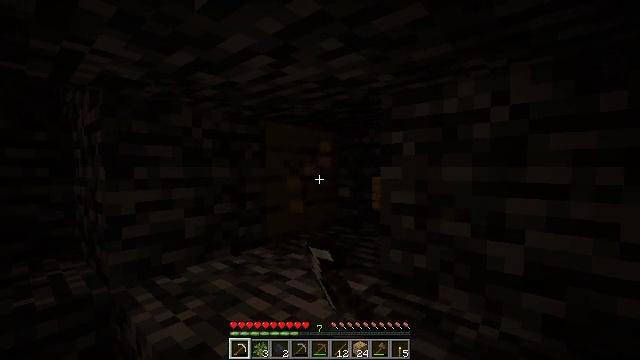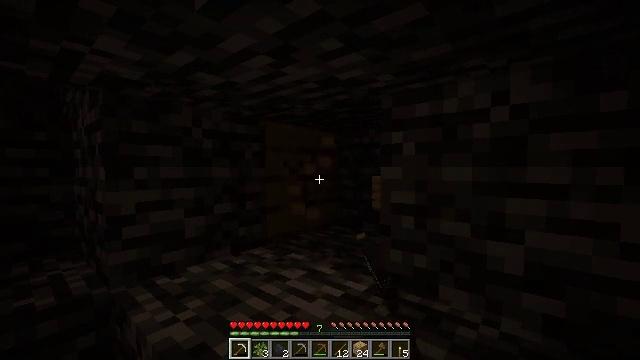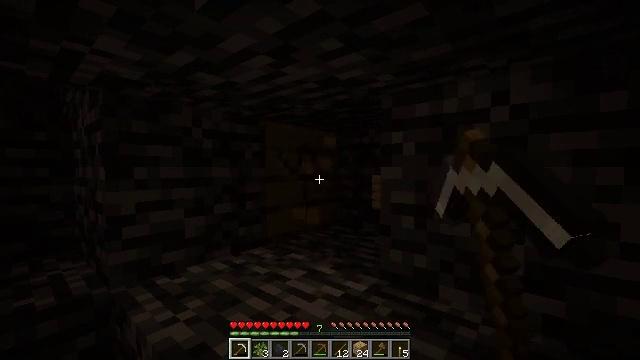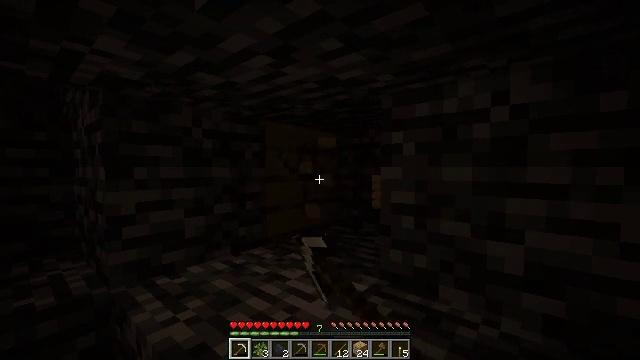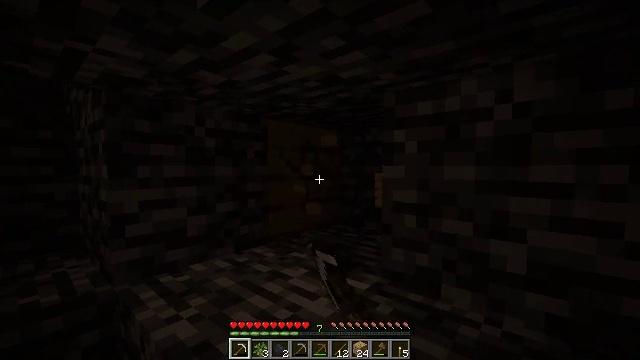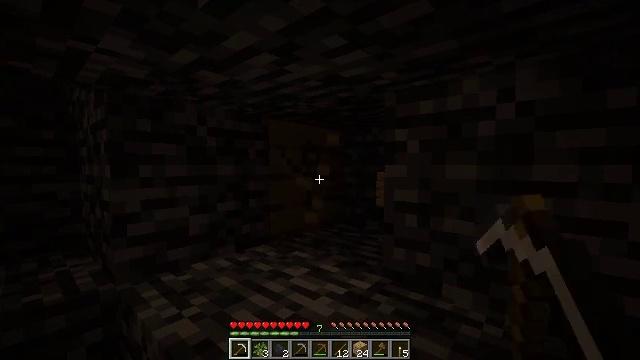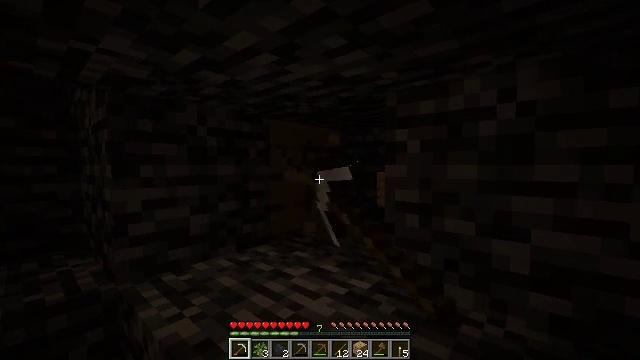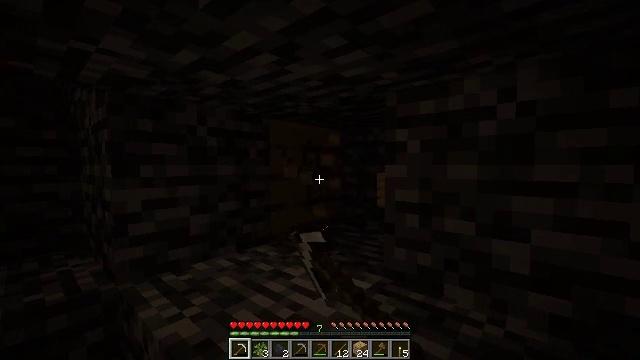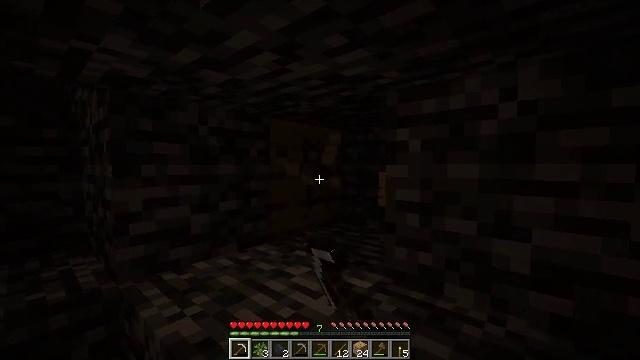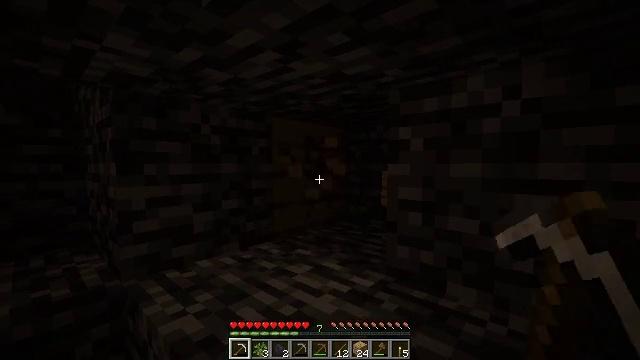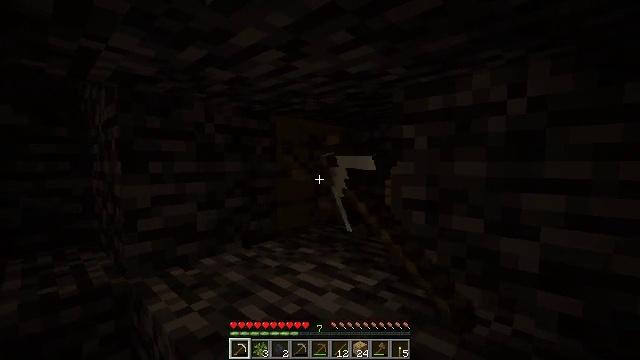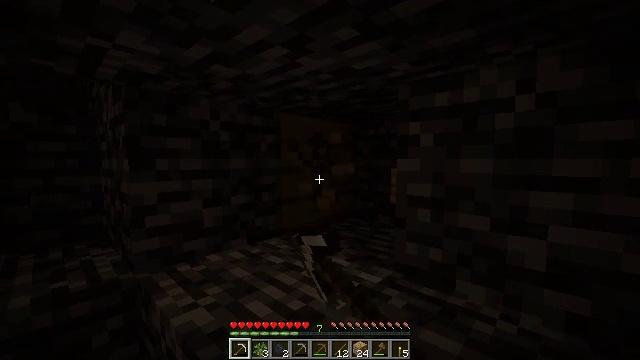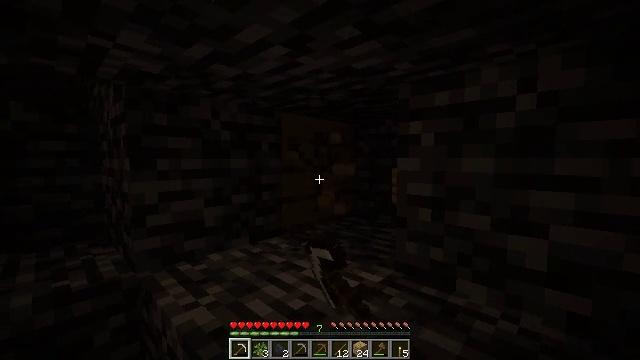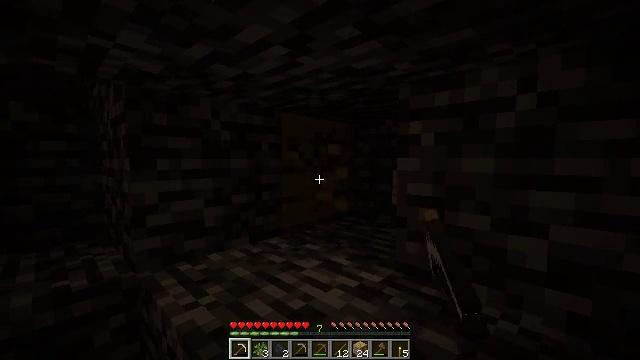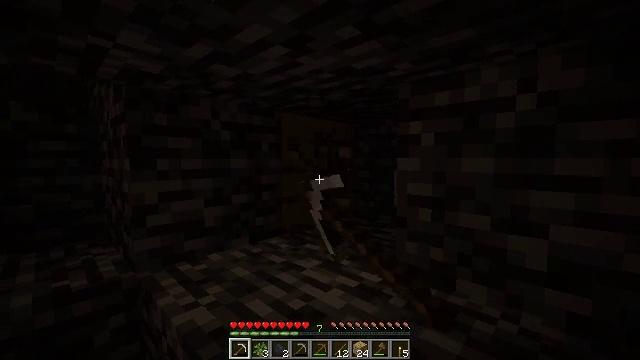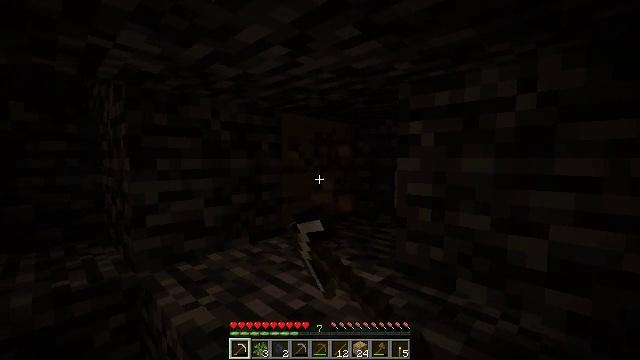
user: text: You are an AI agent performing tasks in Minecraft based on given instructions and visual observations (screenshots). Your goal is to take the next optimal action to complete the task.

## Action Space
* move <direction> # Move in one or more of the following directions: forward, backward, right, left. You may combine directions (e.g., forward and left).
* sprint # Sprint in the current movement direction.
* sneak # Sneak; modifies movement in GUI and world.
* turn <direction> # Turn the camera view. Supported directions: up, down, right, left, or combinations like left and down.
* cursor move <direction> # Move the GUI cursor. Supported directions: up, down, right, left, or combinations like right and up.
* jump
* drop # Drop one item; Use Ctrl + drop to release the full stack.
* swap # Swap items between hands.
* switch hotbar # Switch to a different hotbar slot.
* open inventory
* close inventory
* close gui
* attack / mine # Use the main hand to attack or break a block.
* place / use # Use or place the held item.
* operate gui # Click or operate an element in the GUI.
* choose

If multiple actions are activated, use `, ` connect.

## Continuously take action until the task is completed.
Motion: motion action
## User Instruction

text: Collect the oak planks from the structure.
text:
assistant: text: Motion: attack / mine
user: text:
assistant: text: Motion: attack / mine
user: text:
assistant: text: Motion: attack / mine
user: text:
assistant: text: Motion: attack / mine
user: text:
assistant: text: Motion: attack / mine
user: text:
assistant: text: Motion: attack / mine
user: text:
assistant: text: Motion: attack / mine
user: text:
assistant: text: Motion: attack / mine
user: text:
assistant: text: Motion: attack / mine
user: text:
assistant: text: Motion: attack / mine
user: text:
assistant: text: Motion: turn left, attack / mine
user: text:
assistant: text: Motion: attack / mine
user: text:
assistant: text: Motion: attack / mine
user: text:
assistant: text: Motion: attack / mine
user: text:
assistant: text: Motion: attack / mine
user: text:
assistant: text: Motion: attack / mine
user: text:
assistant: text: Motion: attack / mine
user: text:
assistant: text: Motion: attack / mine
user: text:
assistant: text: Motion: attack / mine
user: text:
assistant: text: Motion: attack / mine
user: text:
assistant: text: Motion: attack / mine
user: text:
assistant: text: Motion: attack / mine
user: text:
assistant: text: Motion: attack / mine
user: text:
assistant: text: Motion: attack / mine
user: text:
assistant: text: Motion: attack / mine
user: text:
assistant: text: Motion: attack / mine
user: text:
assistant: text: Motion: attack / mine
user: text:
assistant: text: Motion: attack / mine
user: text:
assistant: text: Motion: attack / mine
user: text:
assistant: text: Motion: attack / mine